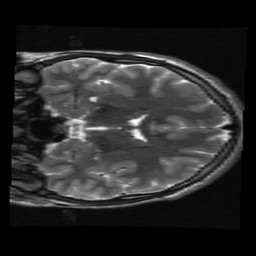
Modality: T2w
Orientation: coronal
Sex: male
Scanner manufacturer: ge
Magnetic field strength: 3 T
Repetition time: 5 s
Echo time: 0.1012 s